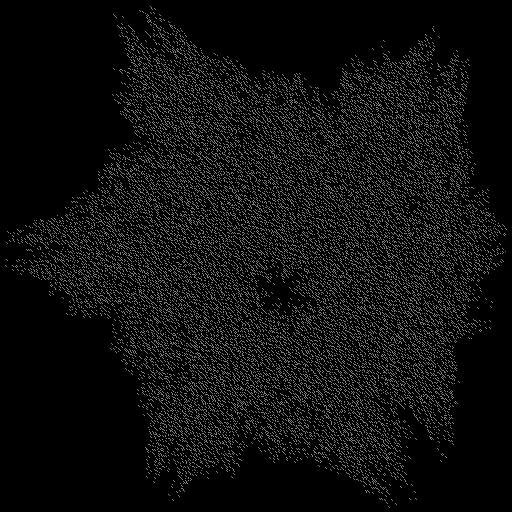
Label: bedder